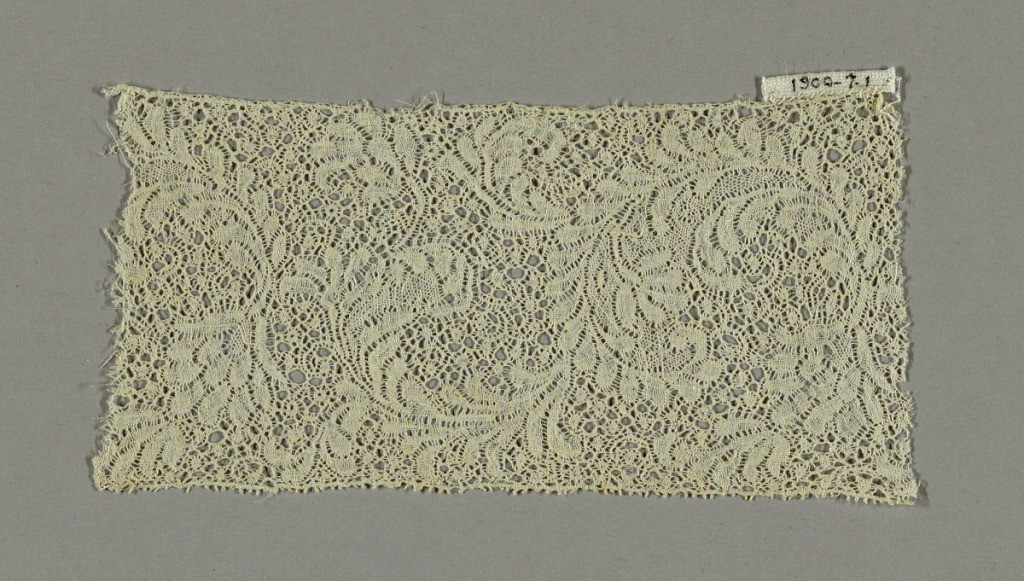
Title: Fragment
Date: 18th century
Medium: linen Technique: bobbin lace (Binche style with snowflake ground)
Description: Deeply scrolling design of foliage and blossoms. Snowflake ground. Straight edges.